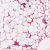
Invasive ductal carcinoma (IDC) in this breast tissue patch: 0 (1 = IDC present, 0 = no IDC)